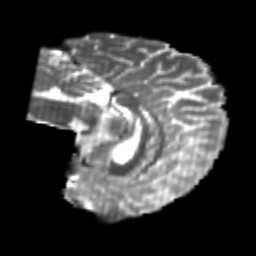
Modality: T2w
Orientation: sagittal
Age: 24
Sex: female
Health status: healthy
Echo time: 0.074 s